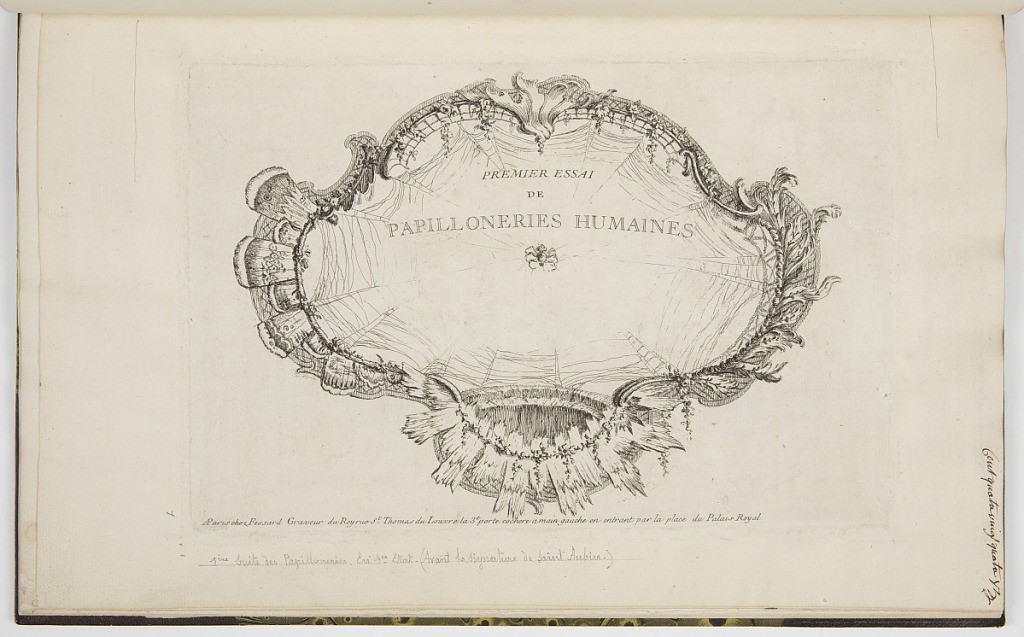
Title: Title Page
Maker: Charles-Germain de Saint-Aubin, French, 1721–1786
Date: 1753-1757
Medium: Etching on laid paper
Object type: Print
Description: Cartouche made of butterfly wings and acanthus leaves. In the center is the title of the series as well as a spider spinning its web. The plate is not signed or numbered.